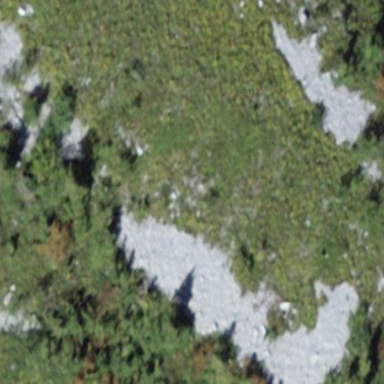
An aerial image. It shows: Natural scree.